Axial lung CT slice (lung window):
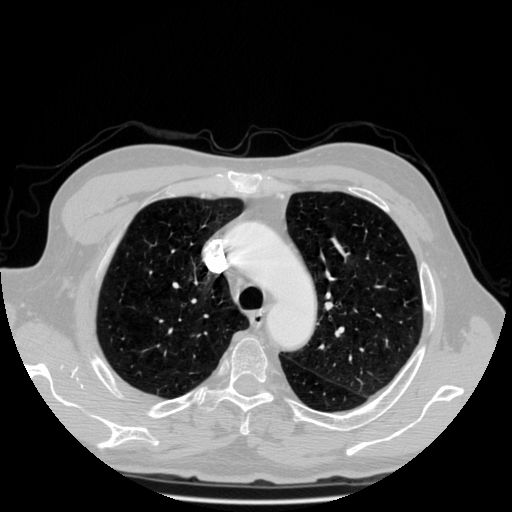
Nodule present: no